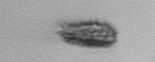
Label: Pseudochattonella_farcimen